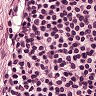
Metastatic tissue present: no